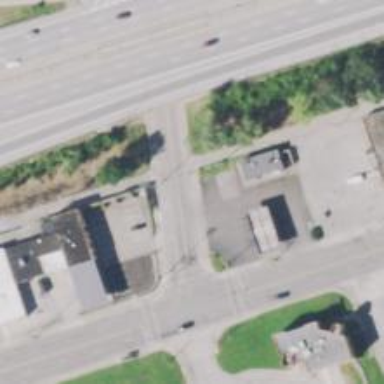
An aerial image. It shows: Convenience shop.